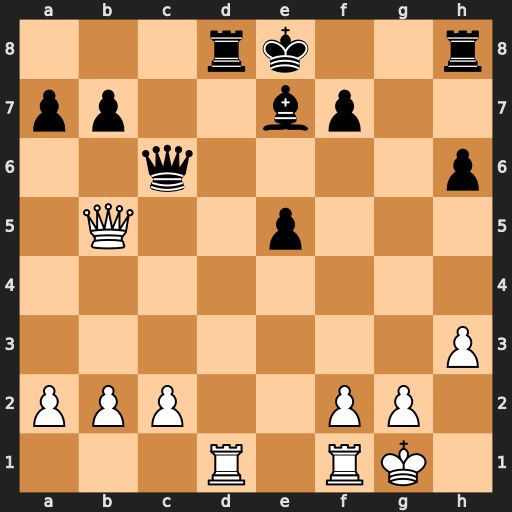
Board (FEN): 3rk2r/pp2bp2/2q4p/1Q2p3/8/7P/PPP2PP1/3R1RK1
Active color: w
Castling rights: k
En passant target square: -
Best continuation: Qxe5 O-O Qxe7